Question: Apple documentation says that I need to :

but I see no such a menu (Primary Language menu) after clicking "About This App". I see just an info window, not selectable at all.
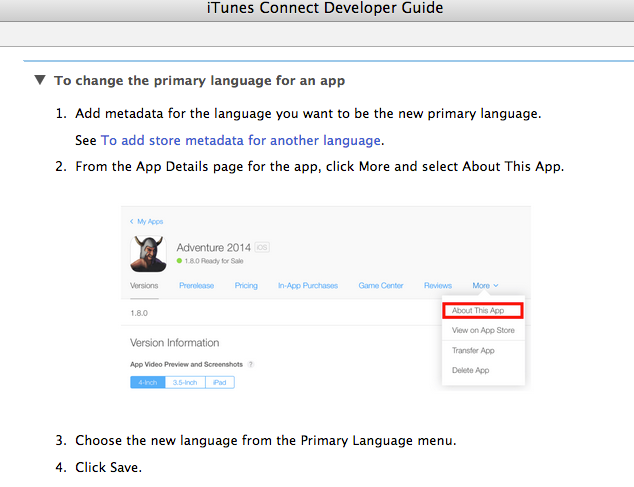
Answer: The language inside iTunes Connect only refers to the description of it. The default language is set in Xcode before uploading the build. (inside the info.plist)